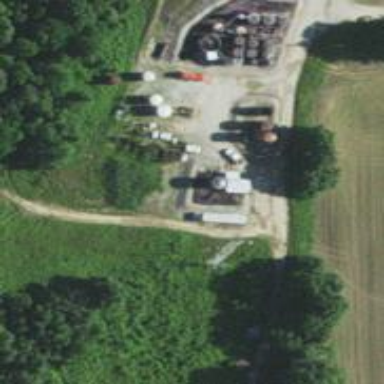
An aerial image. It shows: Storage tank with man-made structure.